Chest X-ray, AP view. Patient: 40 years old, sex F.
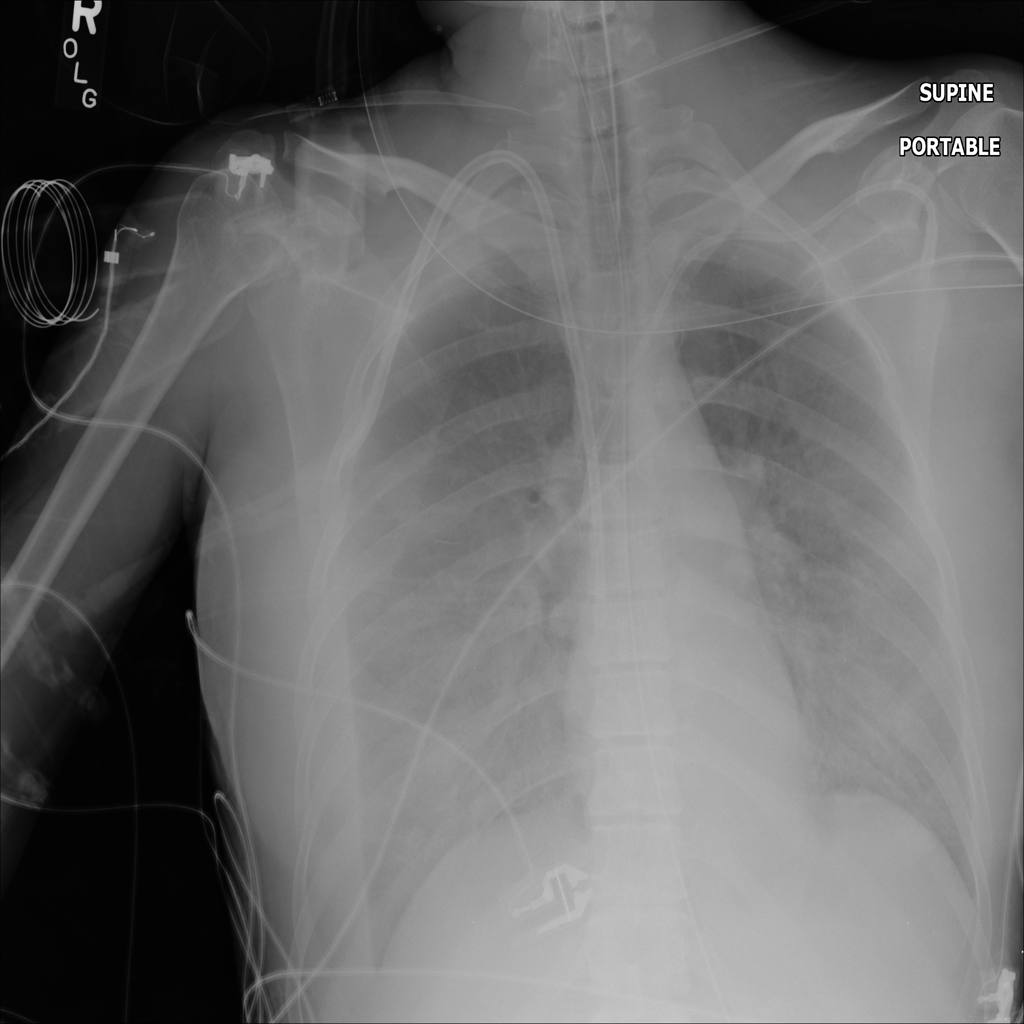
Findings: Effusion, Infiltration